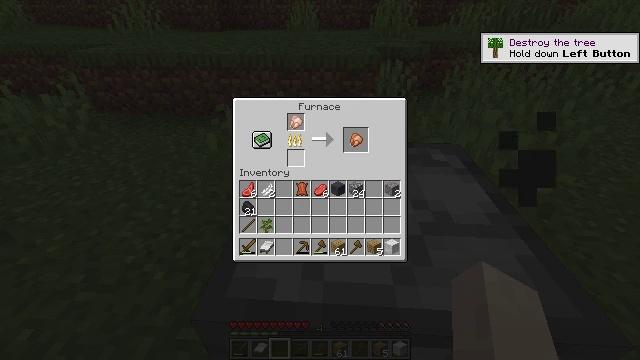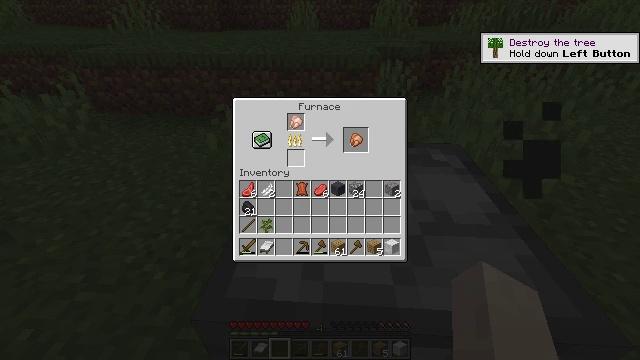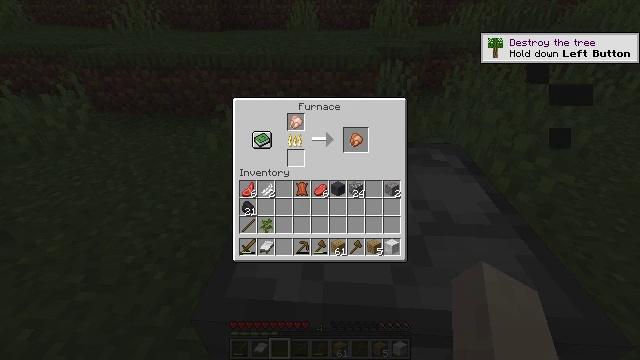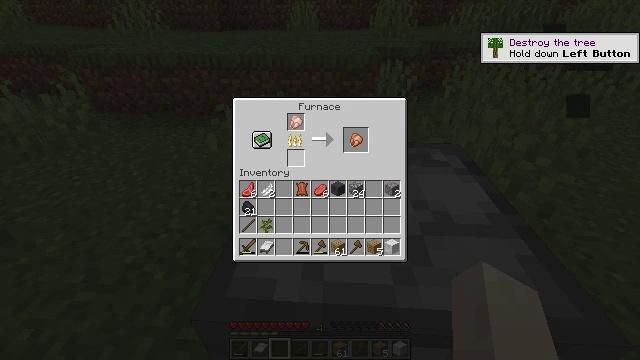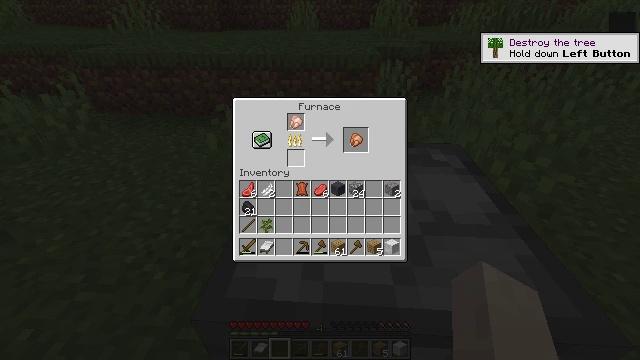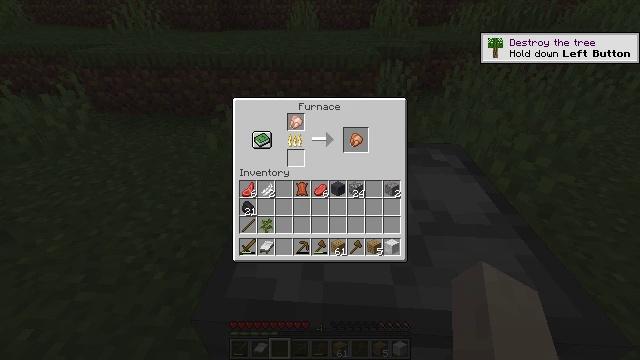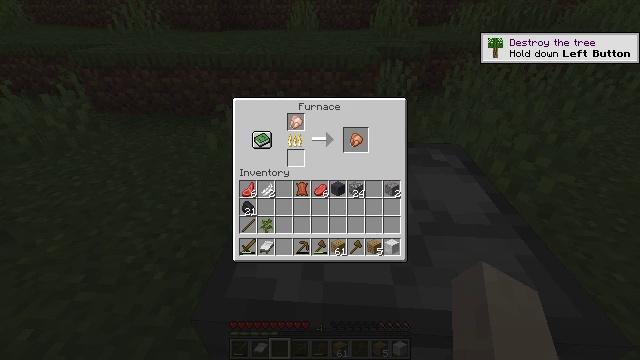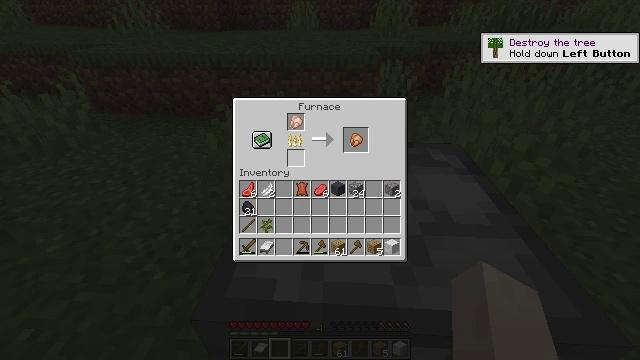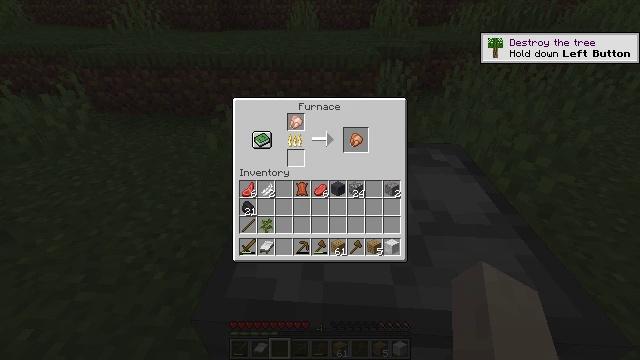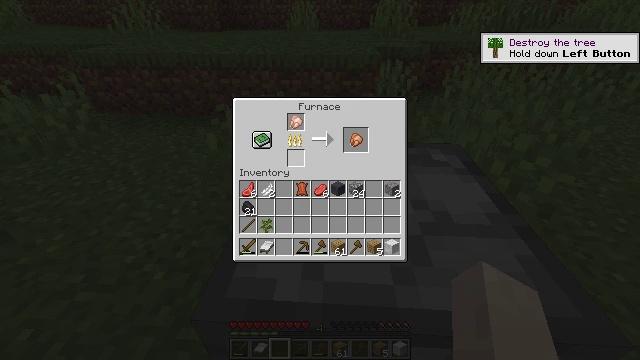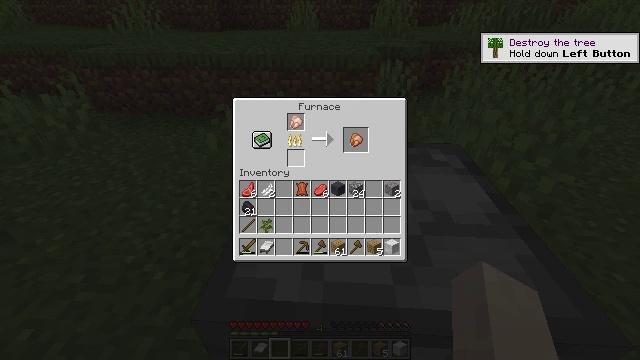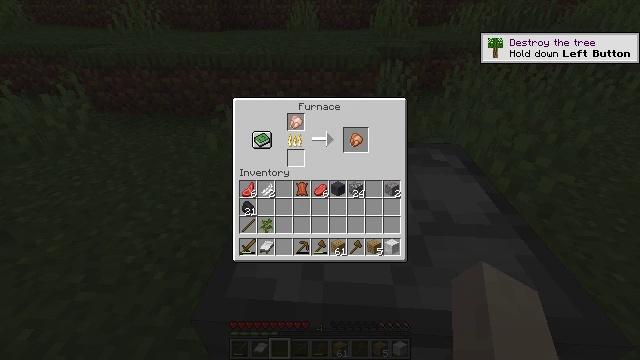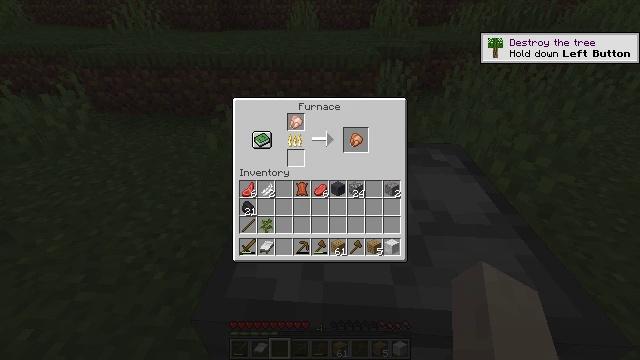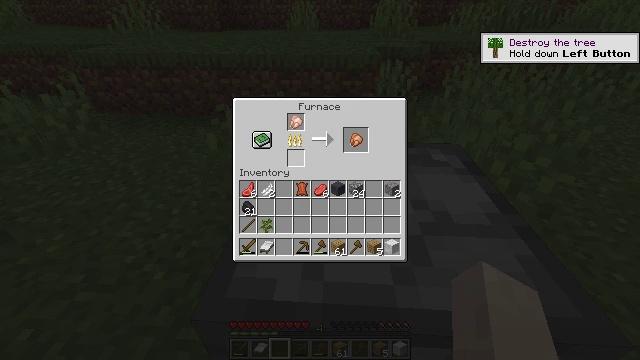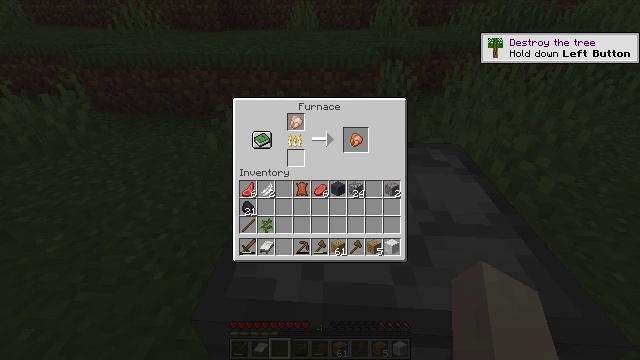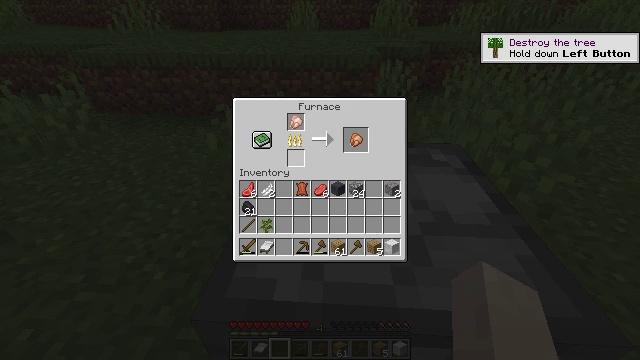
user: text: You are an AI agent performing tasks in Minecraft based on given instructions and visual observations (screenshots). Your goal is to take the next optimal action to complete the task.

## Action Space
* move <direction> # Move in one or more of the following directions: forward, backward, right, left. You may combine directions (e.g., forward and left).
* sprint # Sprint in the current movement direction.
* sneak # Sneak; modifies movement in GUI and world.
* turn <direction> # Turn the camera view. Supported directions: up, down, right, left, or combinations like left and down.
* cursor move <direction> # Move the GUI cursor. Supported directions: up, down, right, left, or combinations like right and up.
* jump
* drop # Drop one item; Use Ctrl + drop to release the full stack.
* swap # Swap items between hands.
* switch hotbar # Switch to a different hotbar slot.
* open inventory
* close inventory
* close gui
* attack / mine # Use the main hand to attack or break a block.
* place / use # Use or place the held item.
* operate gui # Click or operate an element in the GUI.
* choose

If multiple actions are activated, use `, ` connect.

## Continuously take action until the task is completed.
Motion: motion action
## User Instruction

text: Smelt raw chicken to get cooked chicken.
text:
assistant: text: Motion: no_op
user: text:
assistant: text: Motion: no_op
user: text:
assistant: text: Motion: no_op
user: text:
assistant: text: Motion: no_op
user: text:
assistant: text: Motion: no_op
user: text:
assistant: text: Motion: no_op
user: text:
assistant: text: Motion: no_op
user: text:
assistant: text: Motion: no_op
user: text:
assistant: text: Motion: no_op
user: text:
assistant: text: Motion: no_op
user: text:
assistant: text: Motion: no_op
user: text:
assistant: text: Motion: no_op
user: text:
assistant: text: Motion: no_op
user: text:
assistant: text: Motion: no_op
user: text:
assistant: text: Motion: no_op
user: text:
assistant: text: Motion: no_op
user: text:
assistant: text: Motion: no_op
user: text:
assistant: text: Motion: no_op
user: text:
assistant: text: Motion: no_op
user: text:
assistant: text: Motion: no_op
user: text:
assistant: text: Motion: no_op
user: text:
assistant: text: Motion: no_op
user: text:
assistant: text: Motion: no_op
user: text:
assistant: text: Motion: no_op
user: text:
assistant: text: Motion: no_op
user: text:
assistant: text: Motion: no_op
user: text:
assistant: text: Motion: no_op
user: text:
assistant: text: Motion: no_op
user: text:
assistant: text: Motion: no_op
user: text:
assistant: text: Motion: no_op